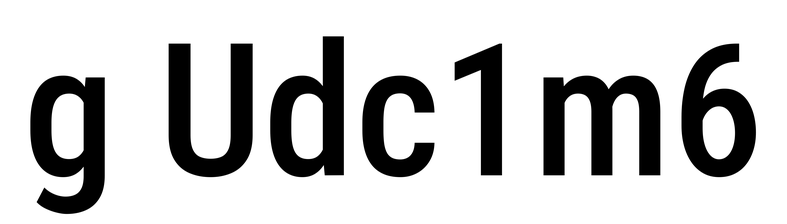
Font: Roboto_Condensed_Medium